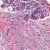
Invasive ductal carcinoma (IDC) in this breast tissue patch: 0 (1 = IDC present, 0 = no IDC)